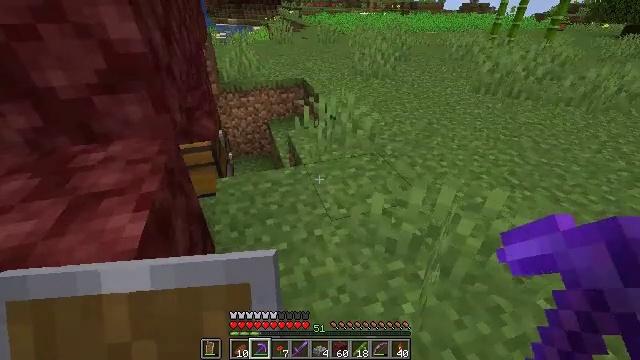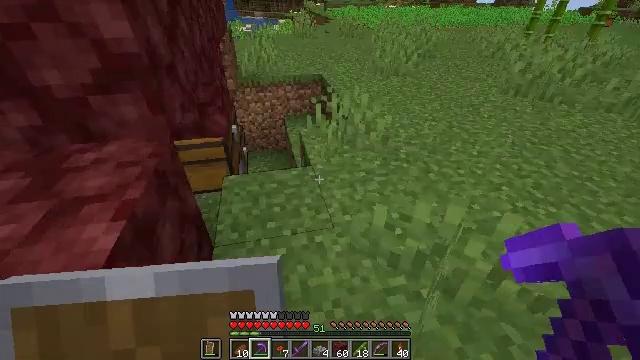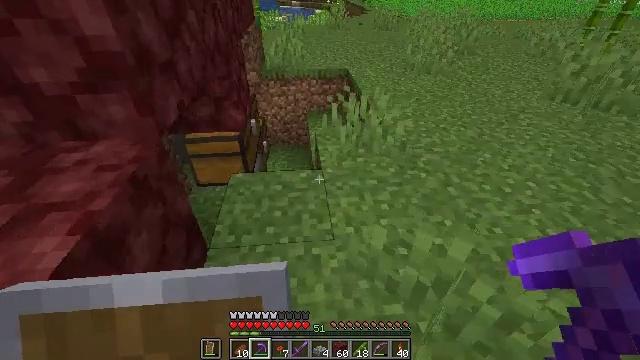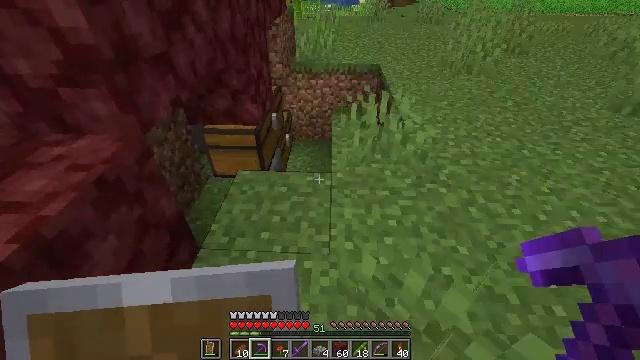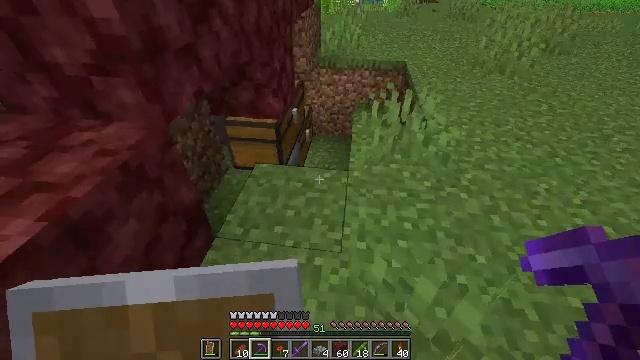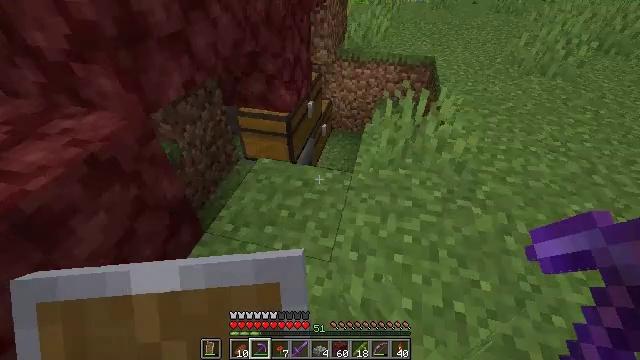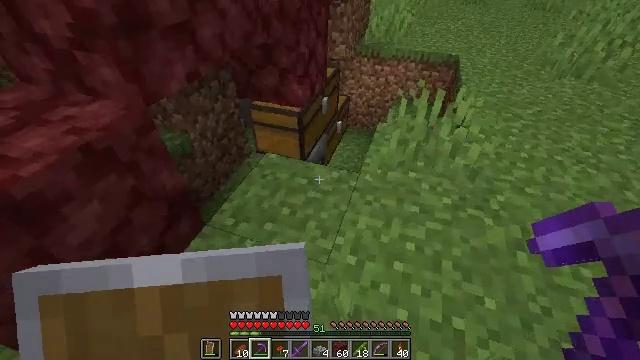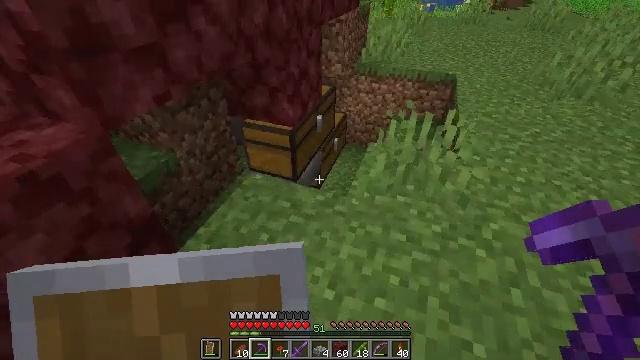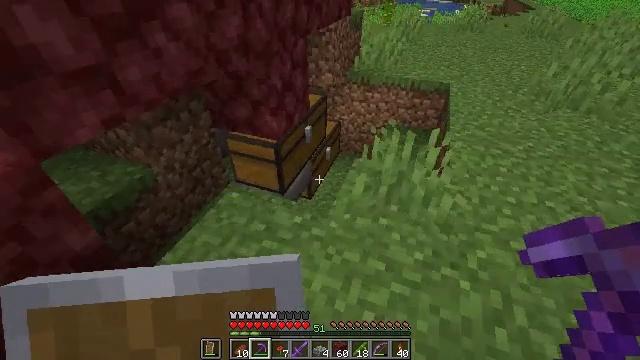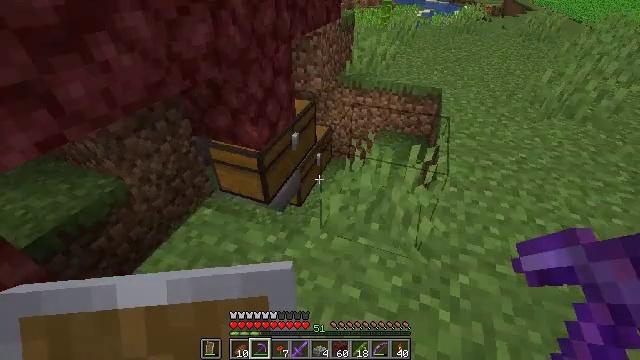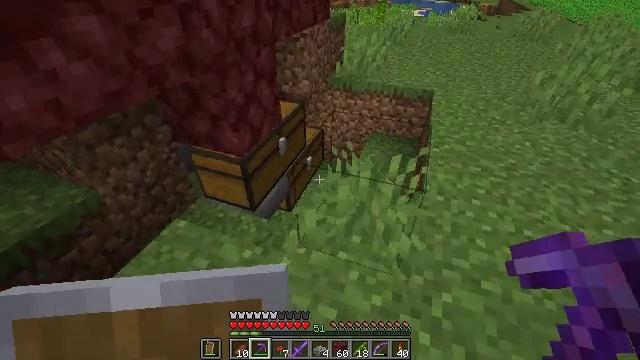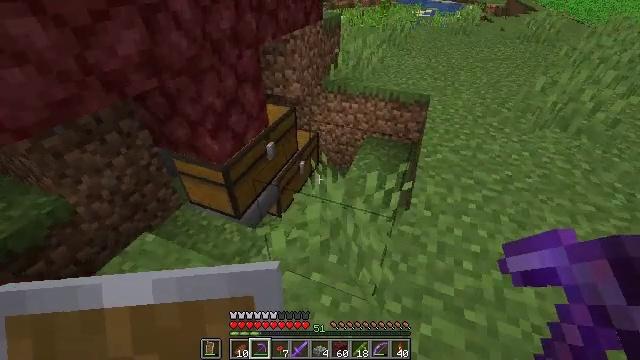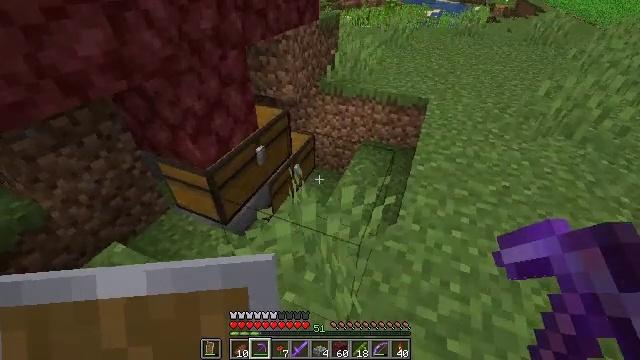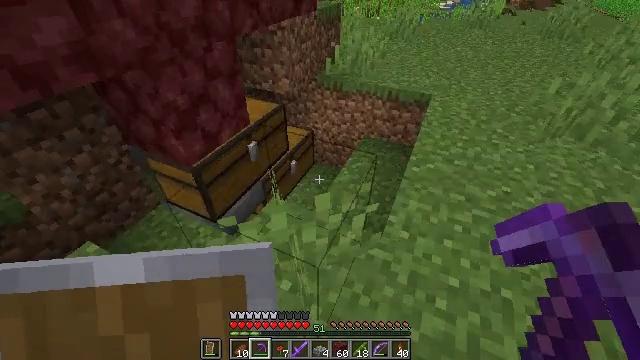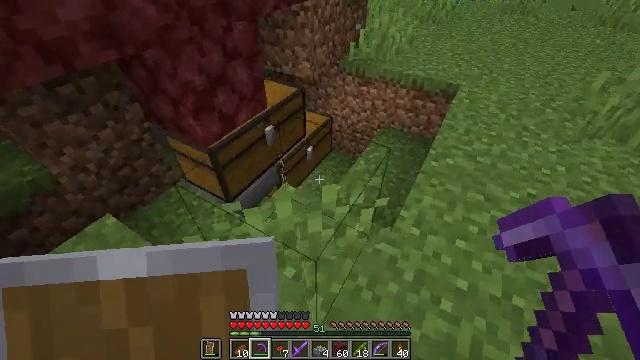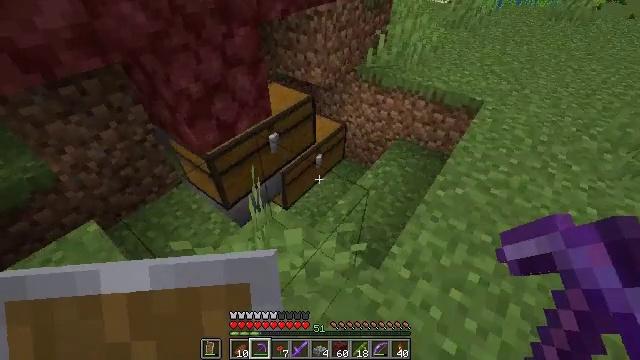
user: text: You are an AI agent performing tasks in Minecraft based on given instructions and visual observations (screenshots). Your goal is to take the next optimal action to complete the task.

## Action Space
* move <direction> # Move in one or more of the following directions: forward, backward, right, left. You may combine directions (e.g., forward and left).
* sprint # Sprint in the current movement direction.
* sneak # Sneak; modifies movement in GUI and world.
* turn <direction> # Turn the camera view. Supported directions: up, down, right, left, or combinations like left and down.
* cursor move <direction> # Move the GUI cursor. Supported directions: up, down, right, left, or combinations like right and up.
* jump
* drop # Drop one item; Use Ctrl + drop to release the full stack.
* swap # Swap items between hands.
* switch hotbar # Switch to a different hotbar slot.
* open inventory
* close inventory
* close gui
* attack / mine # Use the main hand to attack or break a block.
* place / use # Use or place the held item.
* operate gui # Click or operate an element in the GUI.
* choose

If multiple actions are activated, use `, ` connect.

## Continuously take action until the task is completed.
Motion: motion action
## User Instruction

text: Convert gold ingot into gold nugget.
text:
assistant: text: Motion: move forward and move right, turn left and down
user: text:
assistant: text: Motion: move forward and move right, turn left and down
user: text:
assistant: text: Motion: move forward and move right, turn left and down
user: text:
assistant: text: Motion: move forward and move right, turn left
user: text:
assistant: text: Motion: move forward and move right, turn left and down
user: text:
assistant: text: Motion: move forward and move right, turn left and down
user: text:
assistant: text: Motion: move forward and move right, turn left and up
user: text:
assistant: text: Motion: move forward and move right
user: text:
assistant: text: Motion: move forward and move right
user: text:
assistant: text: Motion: move forward and move right
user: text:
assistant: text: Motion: move forward and move right, turn left
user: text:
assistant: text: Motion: move forward and move right, turn left
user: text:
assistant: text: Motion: move forward and move right, turn left and down
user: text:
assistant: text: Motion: move forward and move right, turn left and down
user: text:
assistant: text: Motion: move forward and move right, turn left
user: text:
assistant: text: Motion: move forward and move right, turn left
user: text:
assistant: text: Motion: move forward and move right, turn left
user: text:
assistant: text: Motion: move forward and move right, turn left
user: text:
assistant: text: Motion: move forward and move right, turn left
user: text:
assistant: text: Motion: move forward and move right, turn left
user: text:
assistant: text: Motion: move forward and move right, turn left
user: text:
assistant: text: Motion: move forward and move right, turn left
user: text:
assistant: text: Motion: move forward and move right
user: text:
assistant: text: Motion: move forward and move right, turn left
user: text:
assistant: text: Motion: move forward and move right
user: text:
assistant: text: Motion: move forward and move right, turn down
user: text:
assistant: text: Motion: move right, turn down
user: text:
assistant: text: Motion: move right, turn down
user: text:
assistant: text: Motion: move right, turn down
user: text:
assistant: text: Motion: turn down